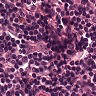
Metastatic tissue present: no